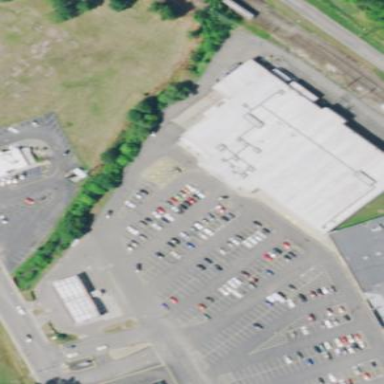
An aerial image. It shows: Retail building.